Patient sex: M
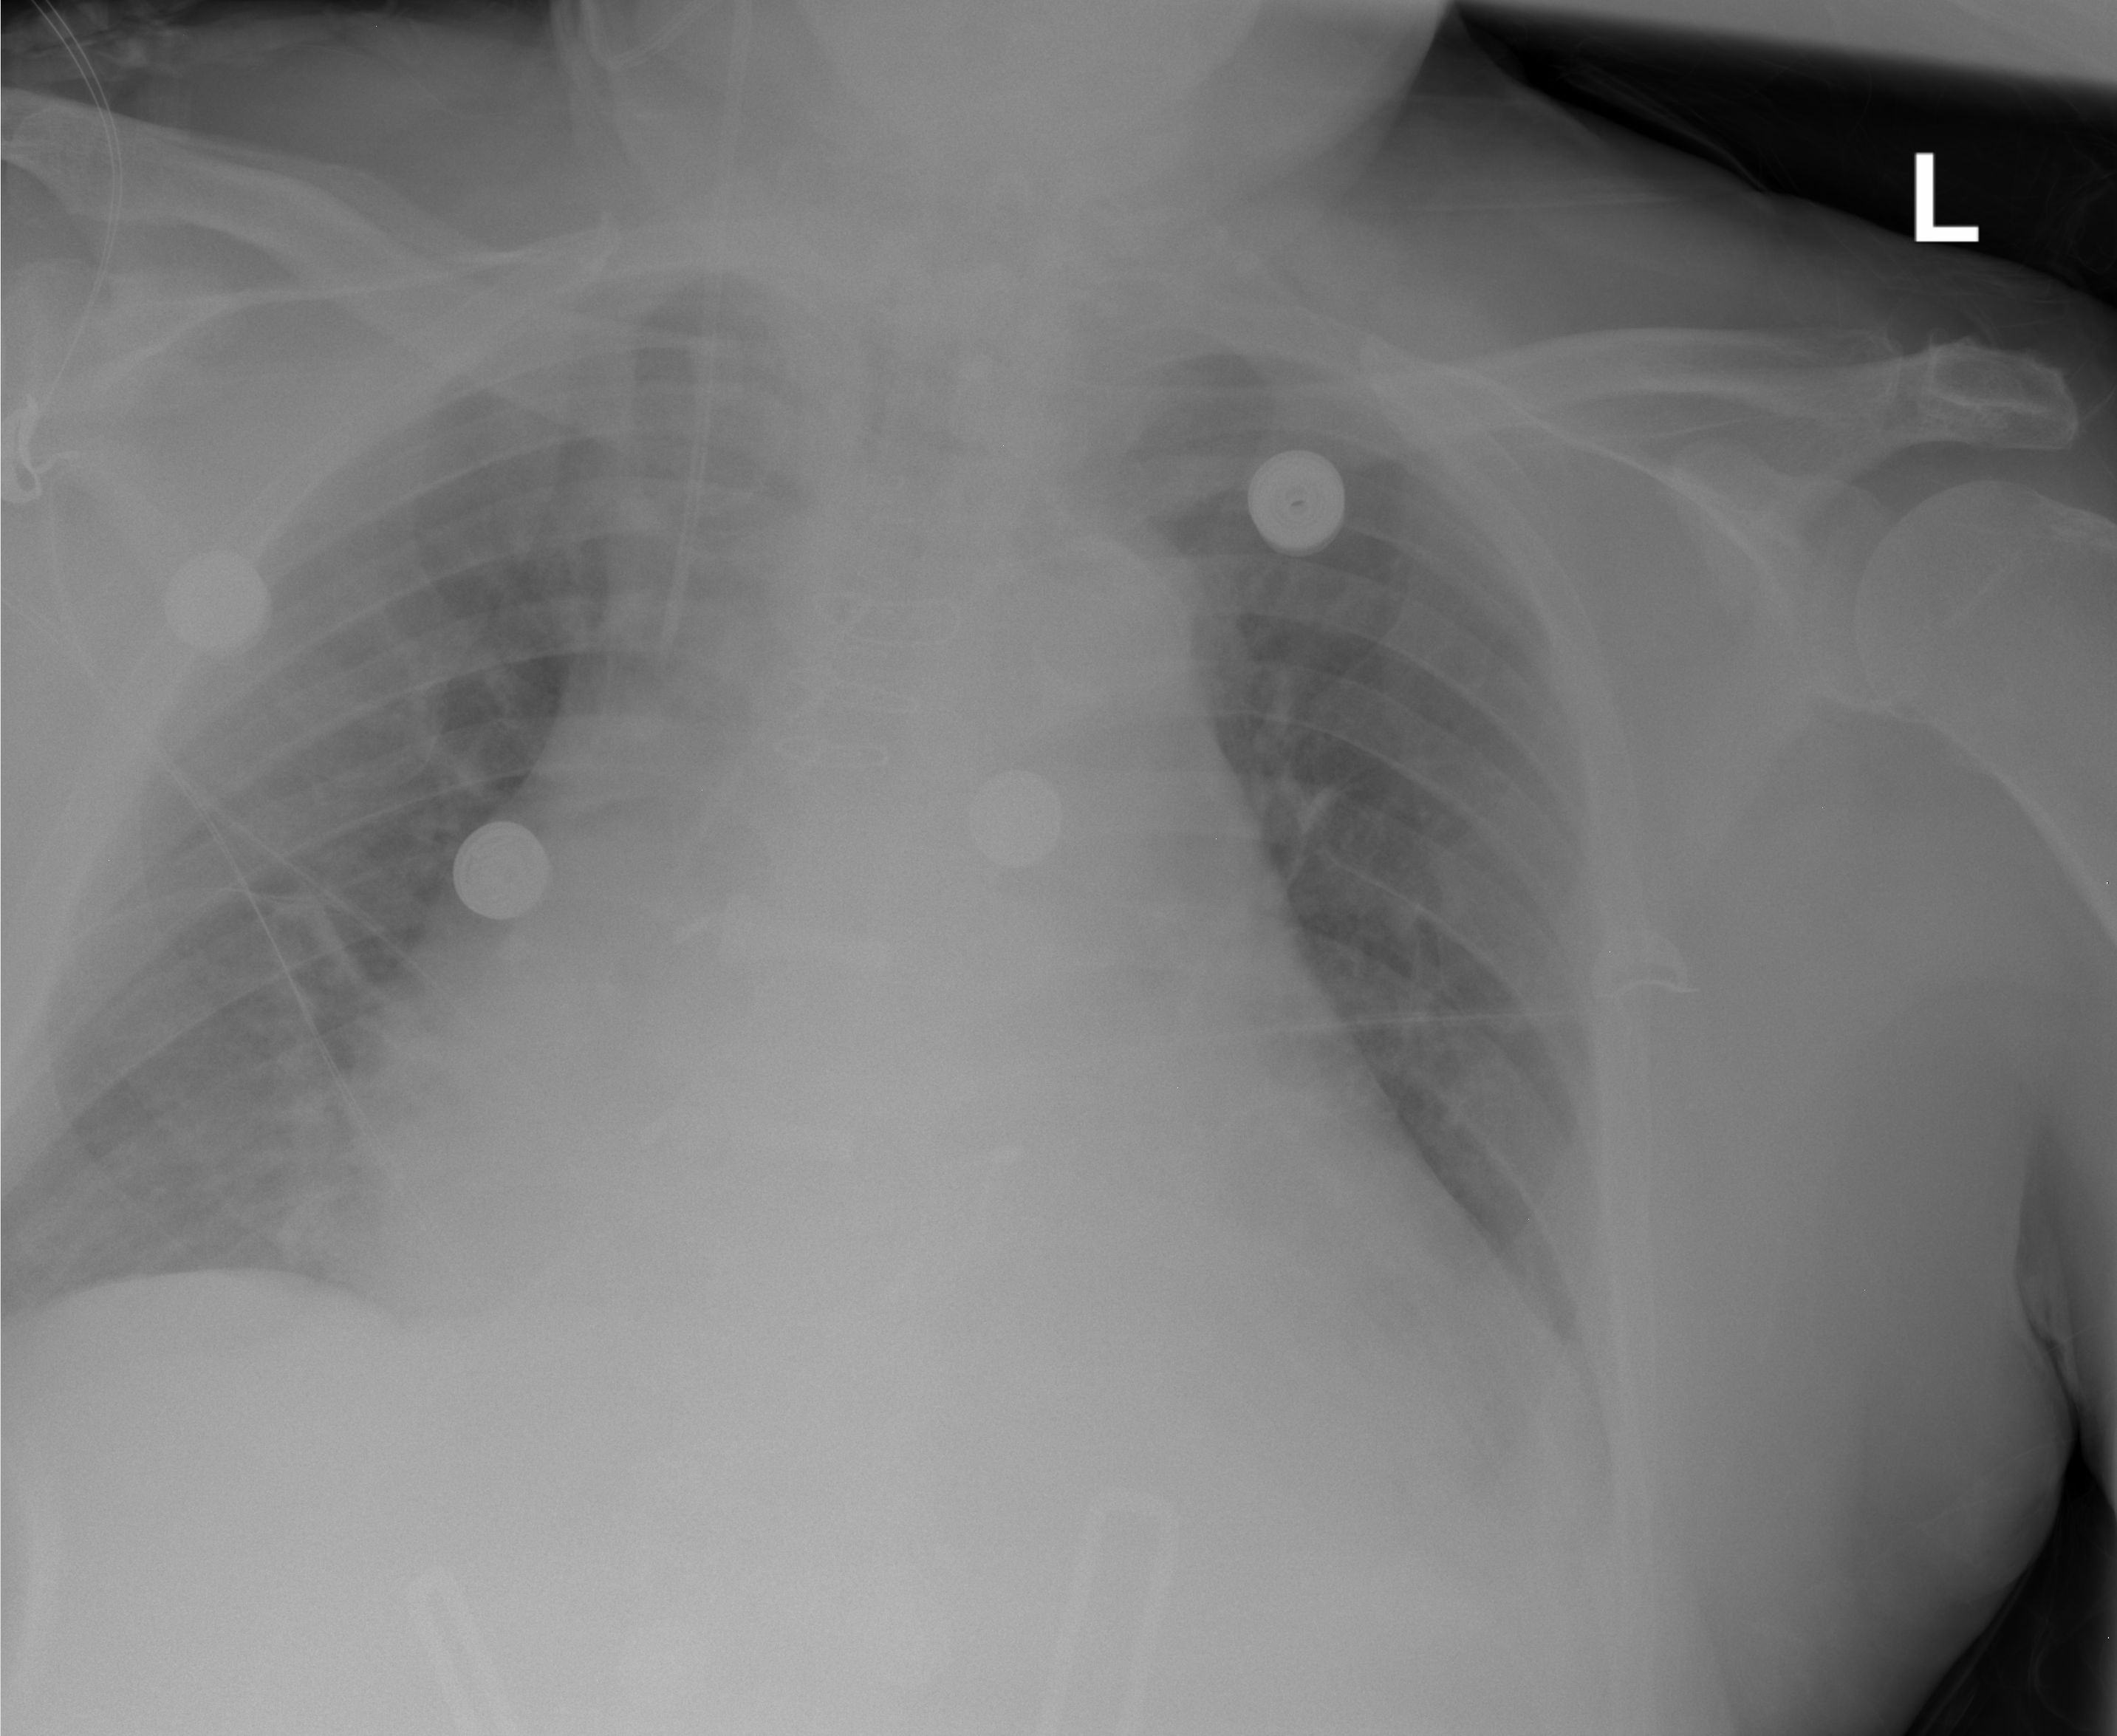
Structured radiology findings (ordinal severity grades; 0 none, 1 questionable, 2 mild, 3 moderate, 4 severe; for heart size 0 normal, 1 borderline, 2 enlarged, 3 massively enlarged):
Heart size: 2
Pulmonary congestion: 2
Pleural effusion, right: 0
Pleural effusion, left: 0
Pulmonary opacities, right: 0
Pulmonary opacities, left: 0
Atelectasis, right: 2
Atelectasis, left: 0